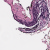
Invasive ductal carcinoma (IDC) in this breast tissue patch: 0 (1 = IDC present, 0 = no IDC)